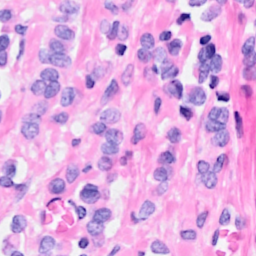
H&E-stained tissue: Breast